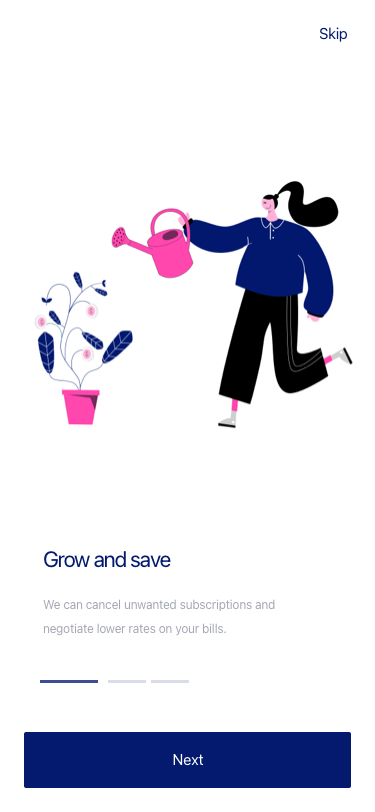
Text in this UI design:
Grow and save
We can cancel unwanted subscriptions and
negotiate lower rates on your bills.
Skip